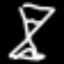
Label: hourglass